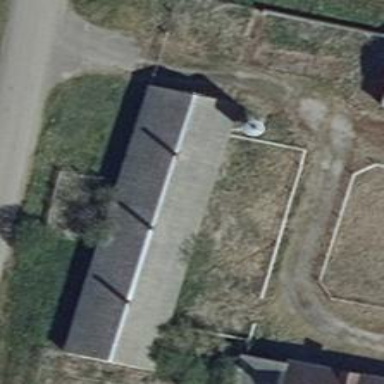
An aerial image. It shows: Gabled grey farm auxiliary building with roof oriented along its structure.